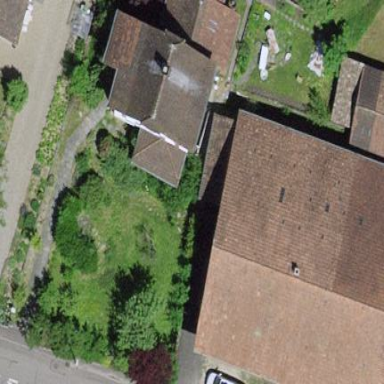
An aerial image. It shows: Shed.